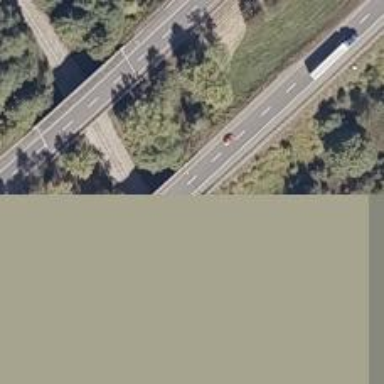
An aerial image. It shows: Motorway bridge.